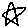
Label: star